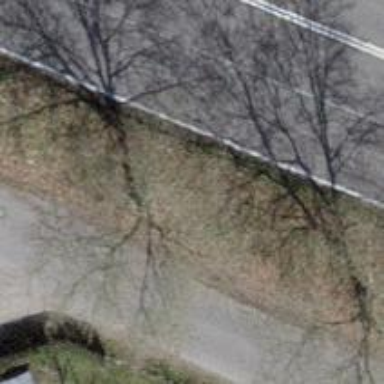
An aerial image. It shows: Row of trees with mix of leaf types and cycles.